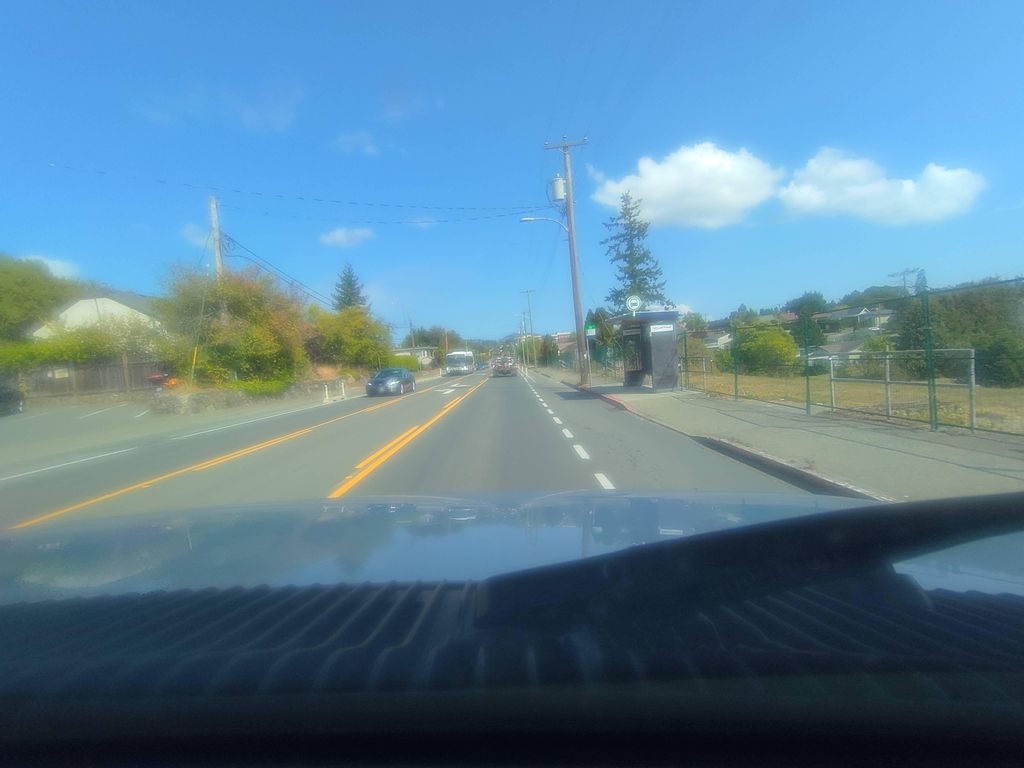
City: victoria